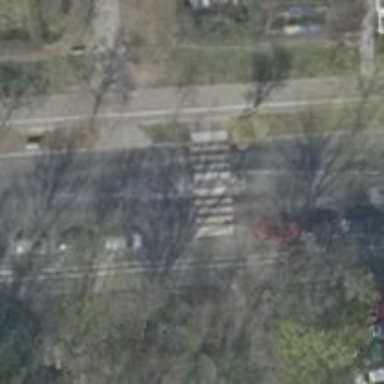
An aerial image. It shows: Marked crossing with zebra stripes on the road.